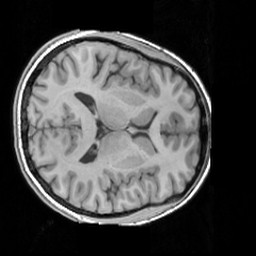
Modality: T1w
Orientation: axial
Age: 23
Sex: female
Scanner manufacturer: siemens
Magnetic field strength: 3 T
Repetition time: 1.63 s
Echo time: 0.00311 s